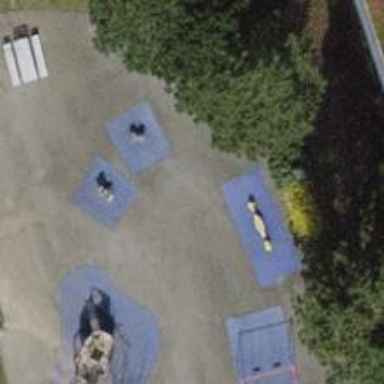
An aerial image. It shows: Playground area for leisure land.